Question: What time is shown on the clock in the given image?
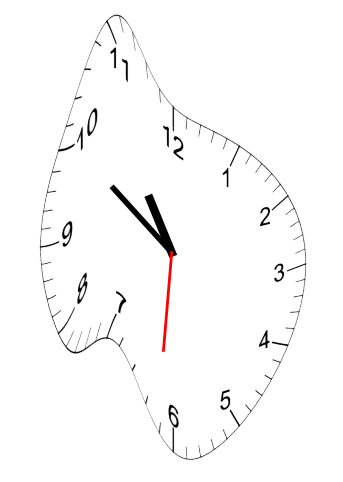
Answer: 10:50:31